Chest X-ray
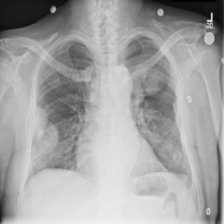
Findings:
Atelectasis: negative
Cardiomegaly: negative
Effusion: negative
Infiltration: negative
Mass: positive
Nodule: negative
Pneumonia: negative
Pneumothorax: negative
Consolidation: negative
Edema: negative
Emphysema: negative
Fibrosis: negative
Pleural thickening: negative
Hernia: negative